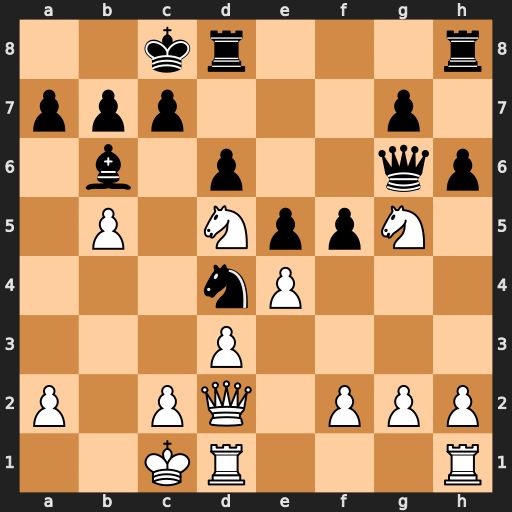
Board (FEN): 2kr3r/ppp3p1/1b1p2qp/1P1NppN1/3nP3/3P4/P1PQ1PPP/2KR3R
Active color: w
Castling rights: -
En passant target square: -
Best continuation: Ne7+ Kb8 Nxg6